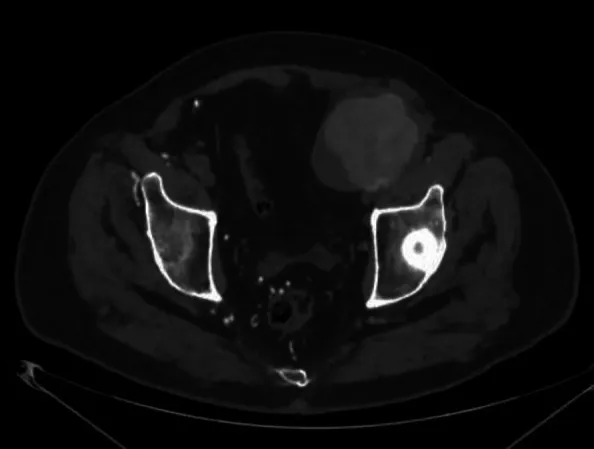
Computed Tomography-angiography axial scan: voluminous pseudoaneurysm at the level of the left branch of the bifemoral aorto bypass.
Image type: radiology (ct)